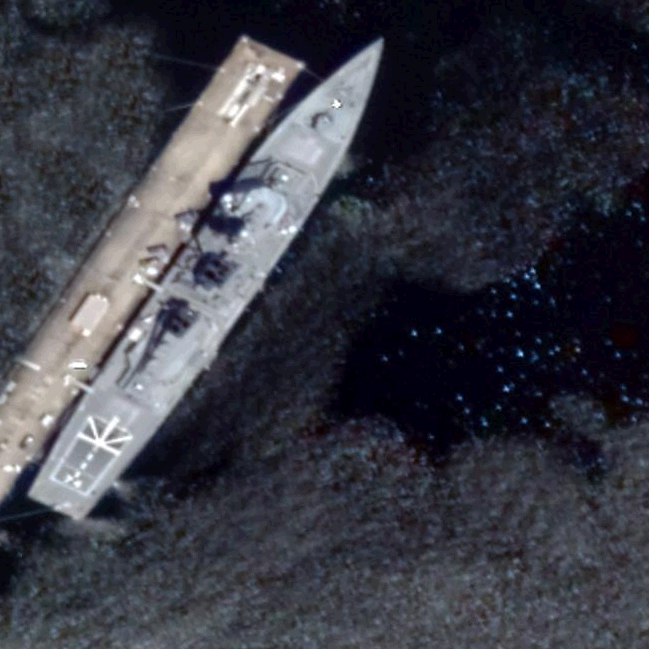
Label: Kongo-class_destroyer